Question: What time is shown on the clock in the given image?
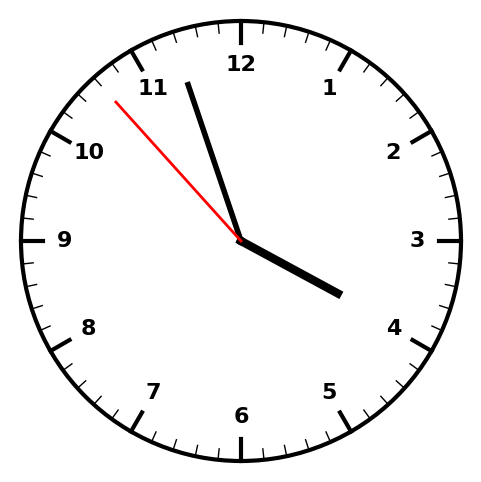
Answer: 03:56:53